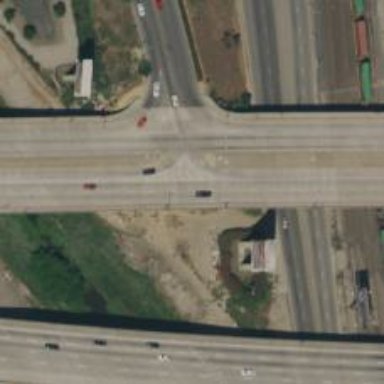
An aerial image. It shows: Secondary link road crossing over bridge.